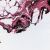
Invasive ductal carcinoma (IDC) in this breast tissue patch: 0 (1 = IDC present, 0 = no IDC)